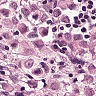
Metastatic tissue present: yes